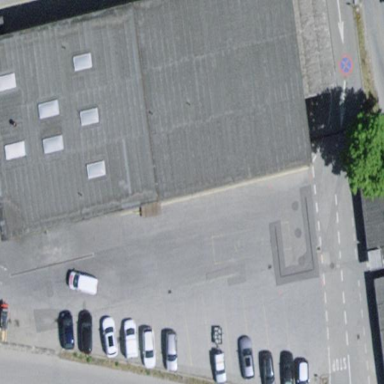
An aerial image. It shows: Industrial building.